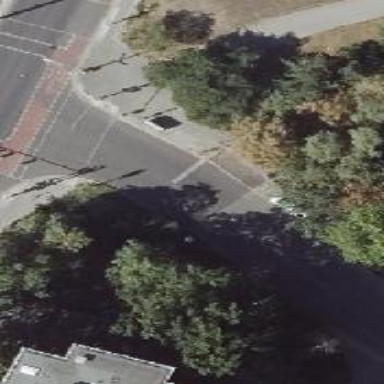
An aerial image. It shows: Road with traffic signals.